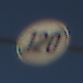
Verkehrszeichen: EndeGeschwindigkeit120
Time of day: MorningAfternoon
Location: Outdoor (Nature)
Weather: PartlyCloudy
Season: NotSpecified
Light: Natural